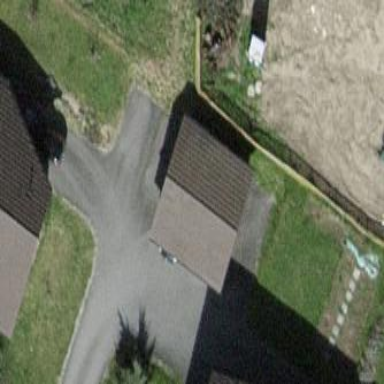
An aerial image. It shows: Carport building.